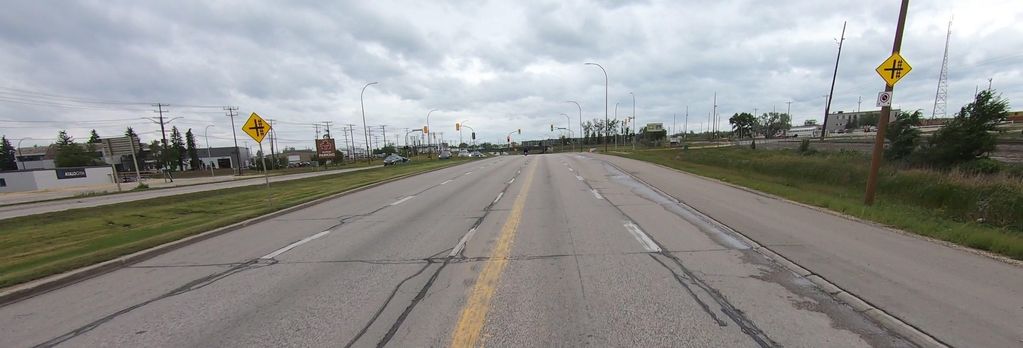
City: winnipeg